Field crop: maize
Growth stage: 1
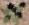
Species: chenopodium